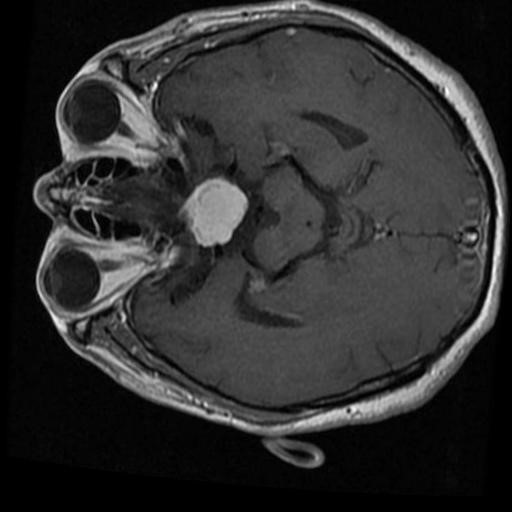
Label: brain_menin